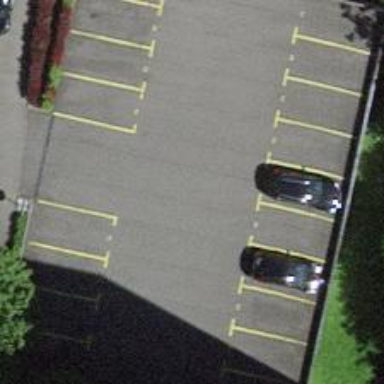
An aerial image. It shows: Asphalt parking aisle off service road.